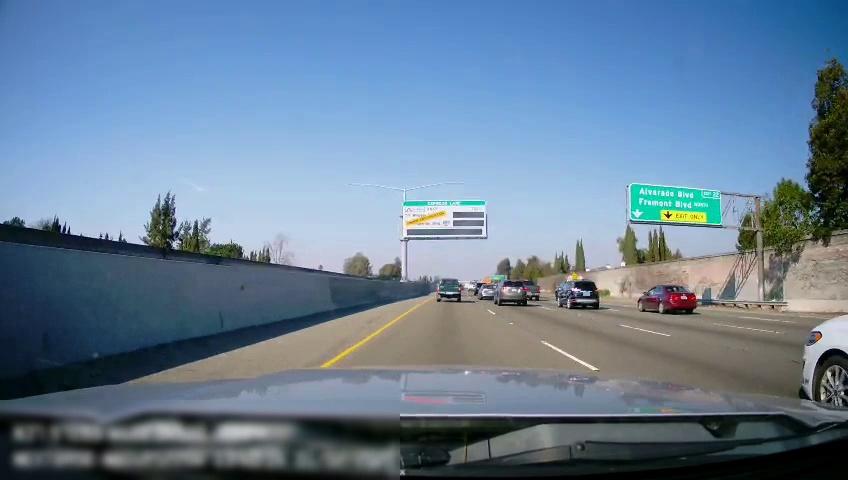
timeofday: Day
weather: Sunny
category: Drivable Space
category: Vehicles | Truck
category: Vehicles | Car
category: Vehicles | Truck
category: Vehicles | Truck
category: Vehicles | SUV
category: Vehicles | Car
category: Vehicles | SUV
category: Vehicles | Car
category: Vehicles | SUV
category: Lanes | Alternate Lane
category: Lanes | Alternate Lane
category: Lanes | Alternate Lane
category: Lanes | Alternate Lane
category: Lanes | Current Lane
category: Lanes | Current Lane
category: Traffic | Signs
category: Traffic | Signs
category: Traffic | Signs